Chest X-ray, PA view. Patient: 72 years old, sex M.
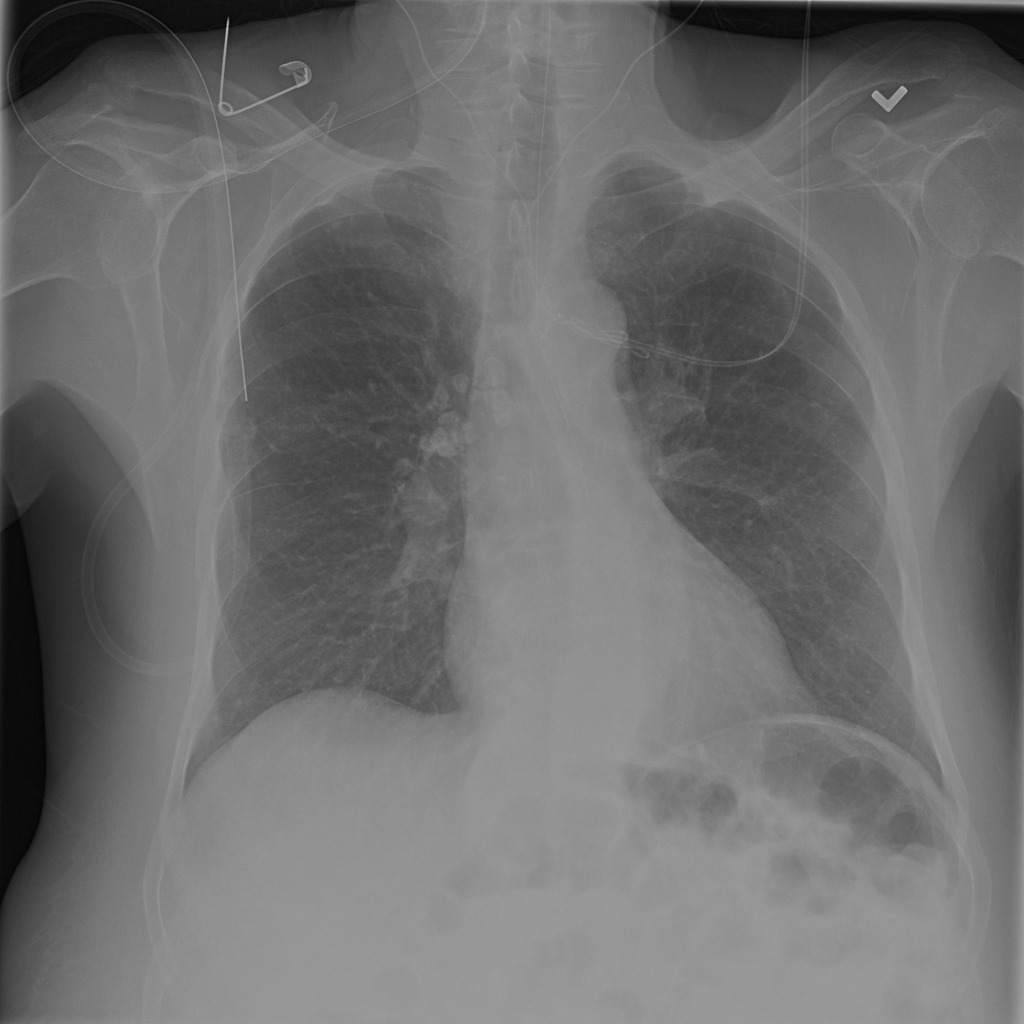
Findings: Nodule